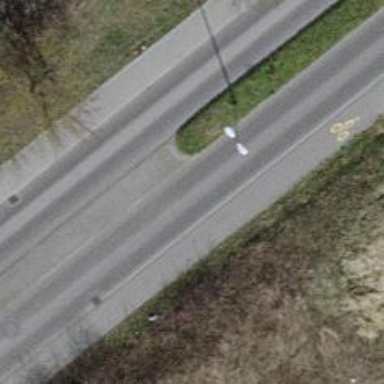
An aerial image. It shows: Secondary road with asphalt surface and cycle track on the right side.